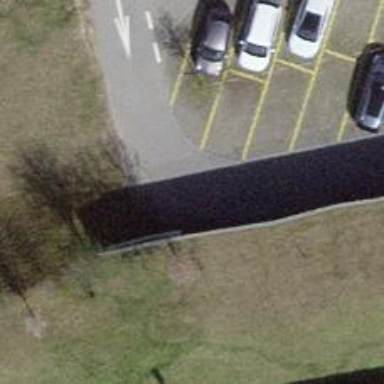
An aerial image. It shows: Parking aisle designated as service road.